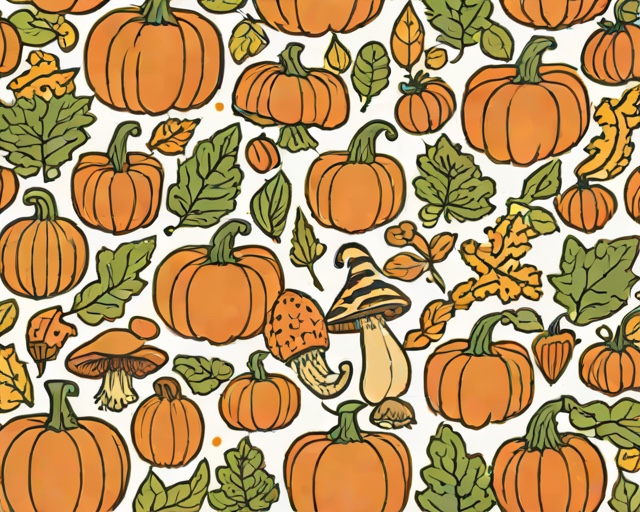
Category: Autumn